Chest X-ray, PA view. Patient: 39 years old, sex F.
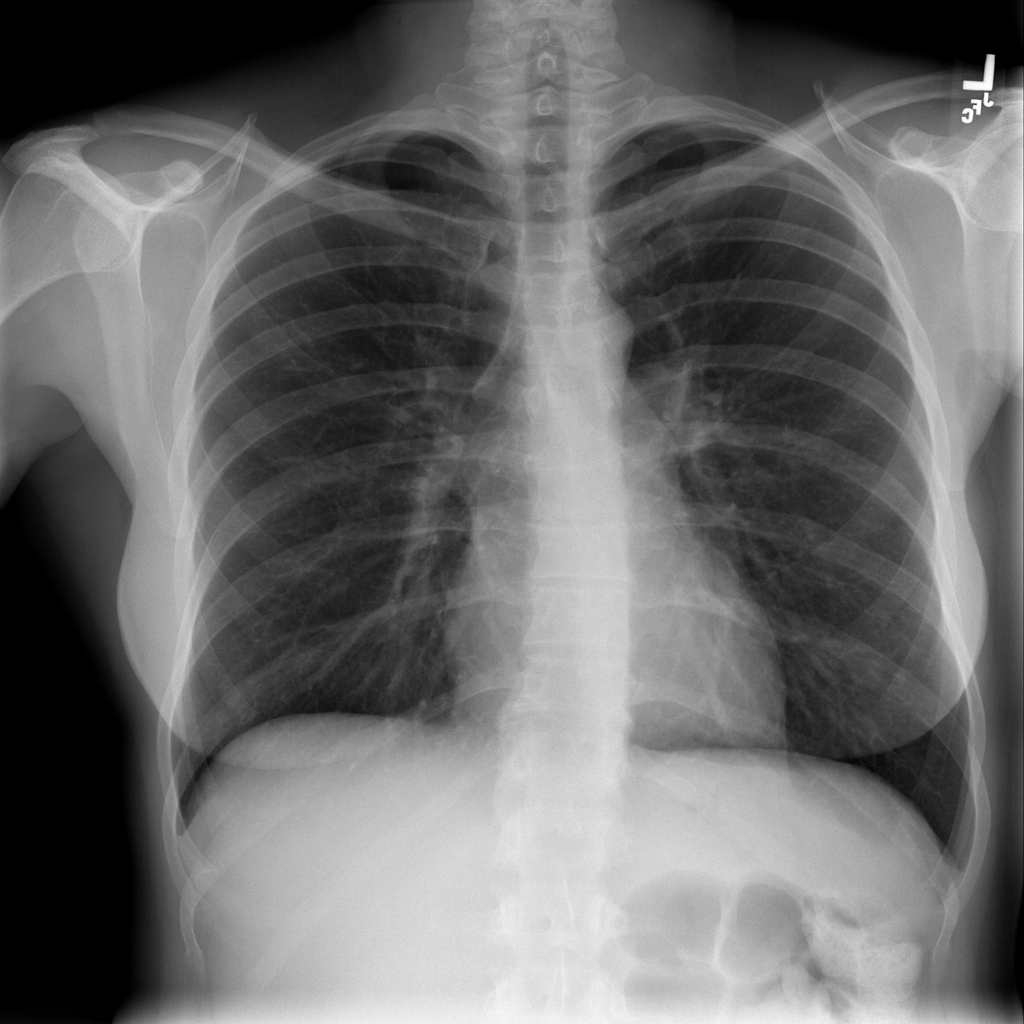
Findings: No Finding